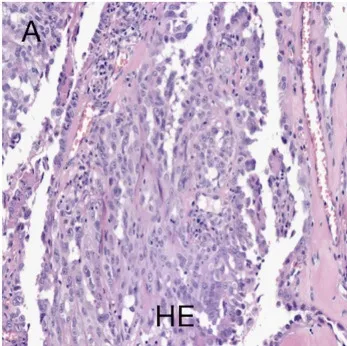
Histomorphological findings in our patient with hereditary leiomyomatosis and renal cell cancer syndrome. (A) Hematoxylin-eosin staining showed a renal cell carcinoma with papillary and tubular structures.
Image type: pathology (h&e)